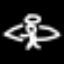
Label: angel